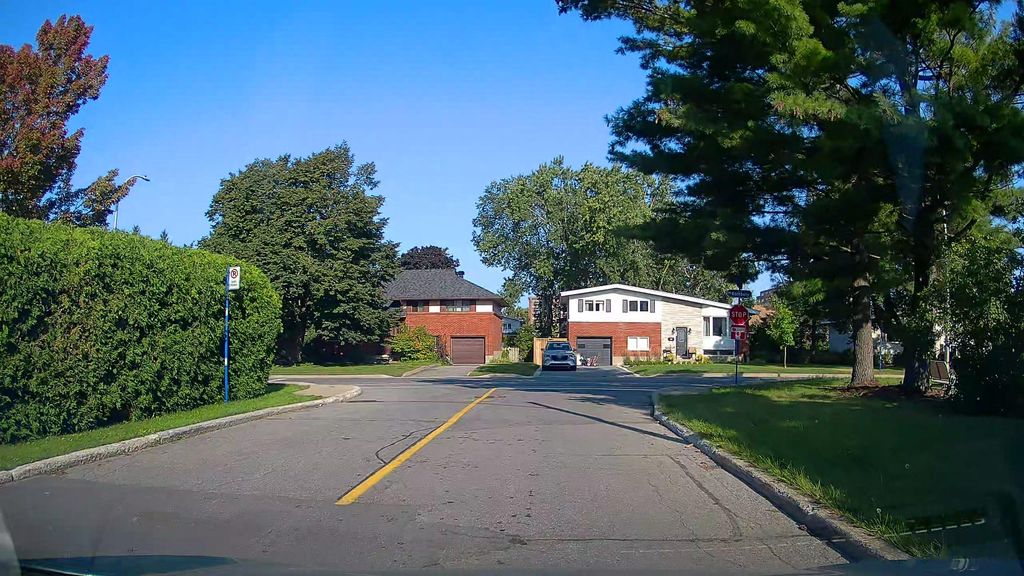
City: montreal